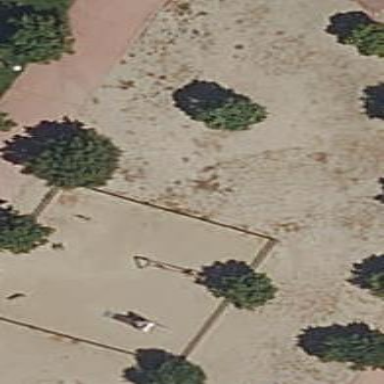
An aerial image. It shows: Playground area for leisure activities on the land.